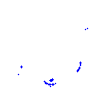
Particle: kaon